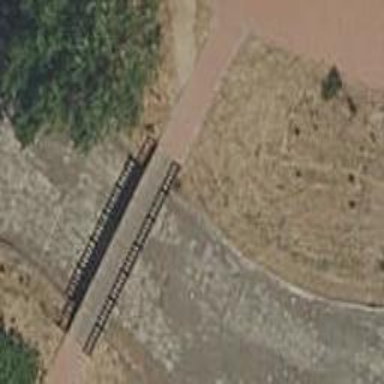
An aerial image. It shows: Footway made of paving stones.